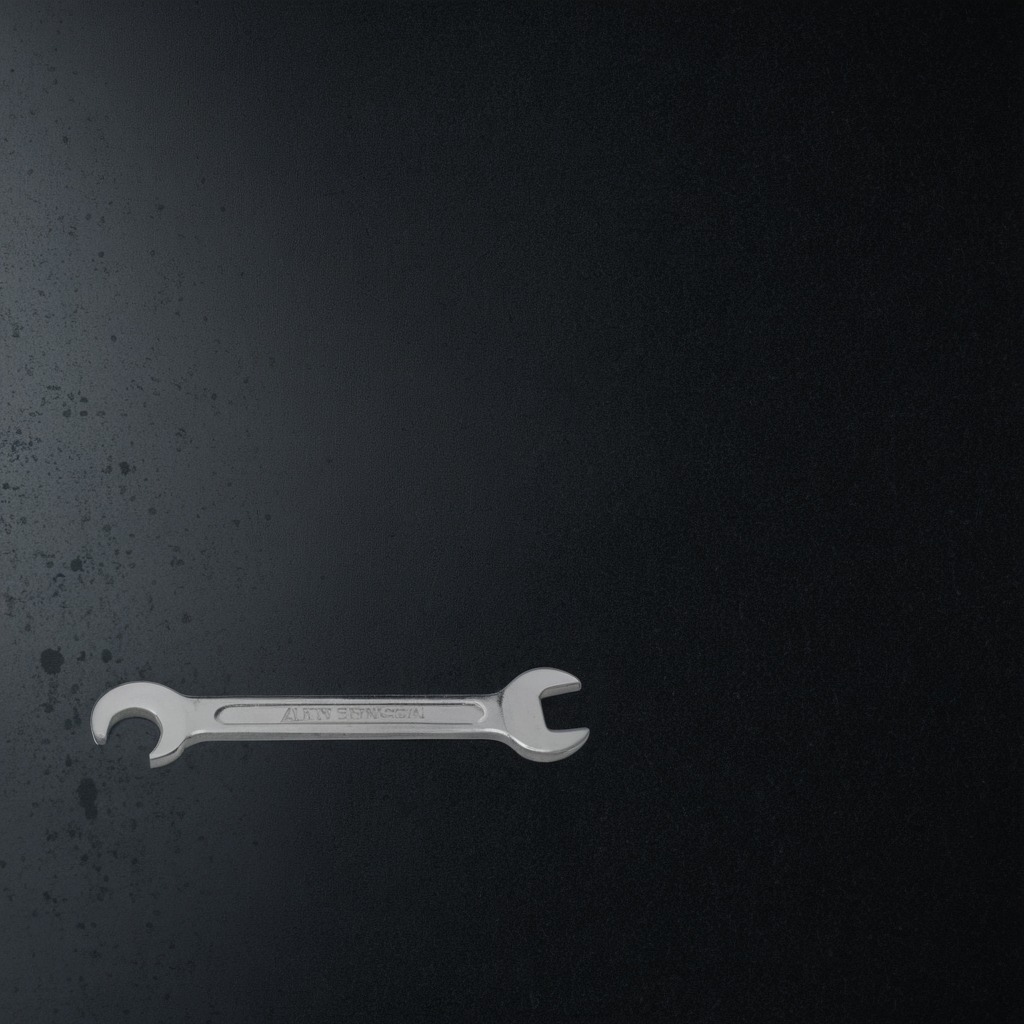
An wrench is lying on the clean granite tabletop covered with a black rubber mat inside a workshop at night dim ambient light soft shadows worn but beneath the mat